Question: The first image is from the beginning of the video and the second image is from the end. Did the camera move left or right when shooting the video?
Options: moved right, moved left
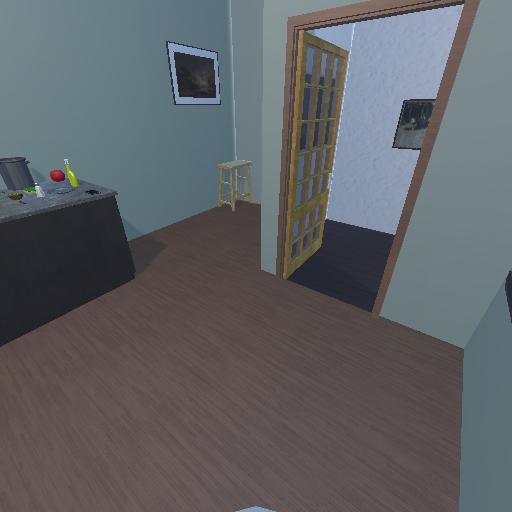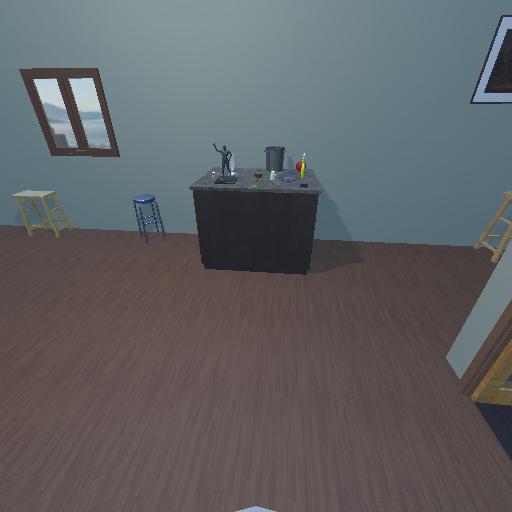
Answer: moved right